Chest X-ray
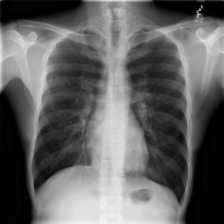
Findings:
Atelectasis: negative
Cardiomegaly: negative
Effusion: negative
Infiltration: negative
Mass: negative
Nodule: negative
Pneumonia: negative
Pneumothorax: negative
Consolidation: negative
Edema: negative
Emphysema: negative
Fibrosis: negative
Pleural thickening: negative
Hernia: negative